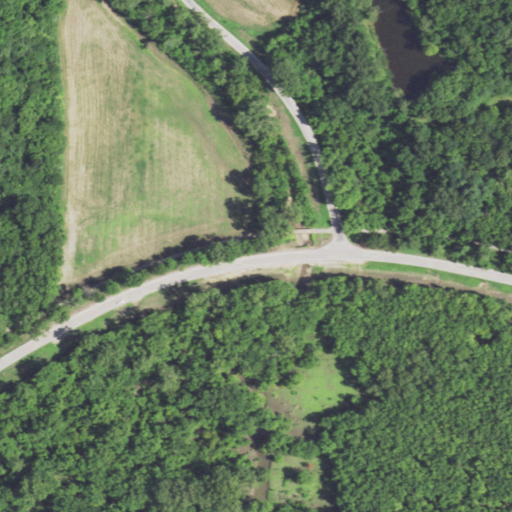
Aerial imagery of valley in Illinois named Graham Hollow containing woody wetlands, cultivated crops, deciduous forest, open development, low intensity development, mixed forest, and pasture